Interaction volume radius: 5 \u00c5
Interaction volume height: 15 \u00c5
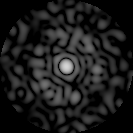
Disorder parameter: 0.7779